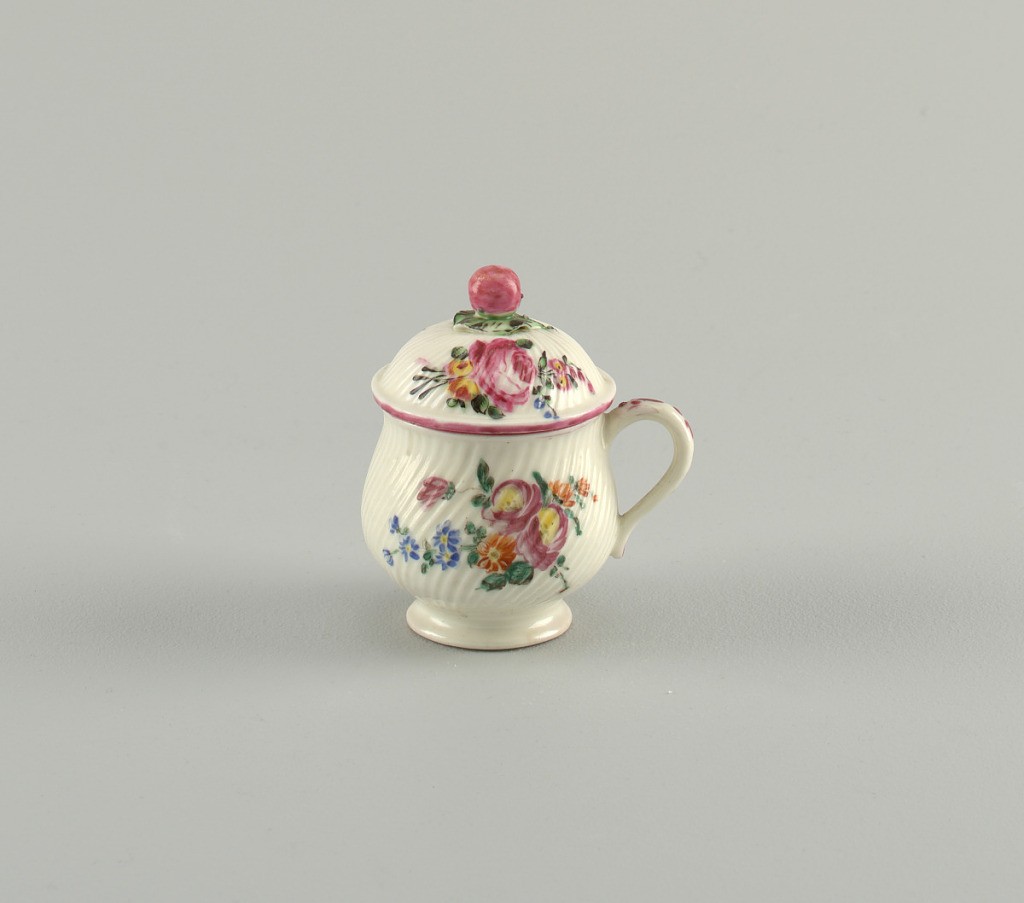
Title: Custard Cup (Pot à Crème)
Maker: Bourg-la-Reine Porcelain Factory, French, ca. 1773 – 1805
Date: ca. 1775
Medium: soft paste porcelain, vitreous enamel
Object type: cup
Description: Cup full-bellied, with spiral ribbing and simple loop handle; domed, with twisted ray ribbing and knob in form of an apple with leaves. Decorated with floral sprays.